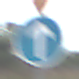
Verkehrszeichen: VorgeschriebeneFahrtrichtungGeradeaus
Zusatzzeichen oben: VorfahrtGewaehren
Umgebung: Outdoor, Nature
Tageszeit: Midday
Wetter: PartlyCloudy
Licht: Natural
Jahreszeit: NotSpecified
Kontrast: LowContrast